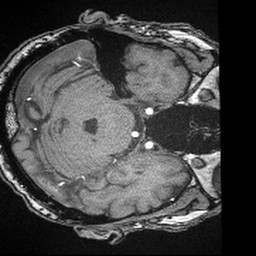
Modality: angio
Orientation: axial
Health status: ill
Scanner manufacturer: siemens
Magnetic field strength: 1.5 T
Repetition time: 0.024 s
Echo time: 0.007 s